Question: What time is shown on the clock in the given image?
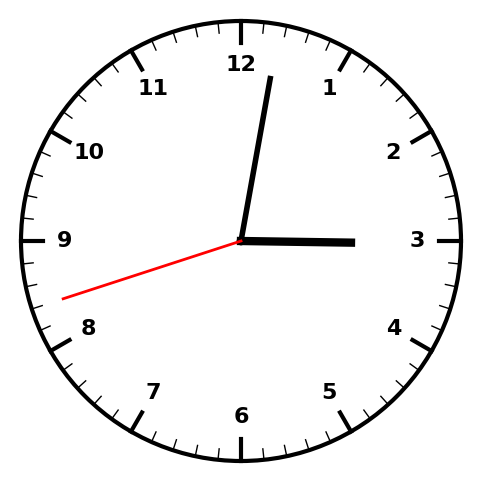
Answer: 03:01:42